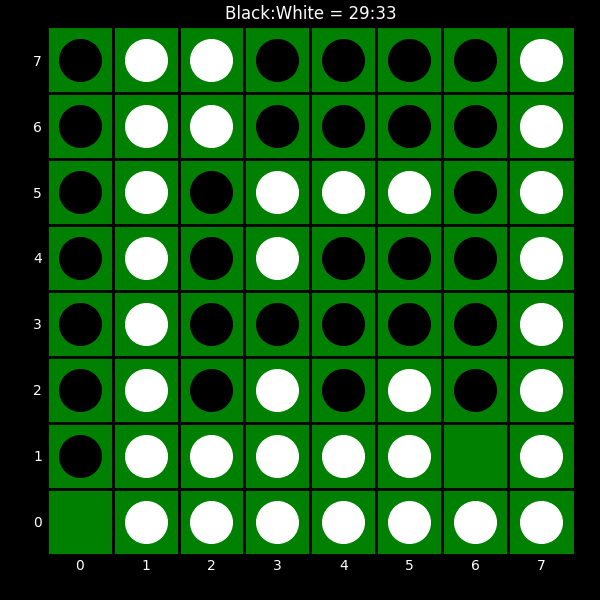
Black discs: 29
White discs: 33